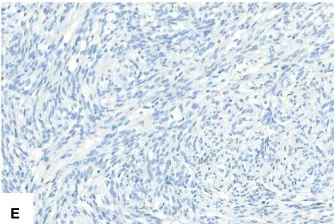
Immunohistochemical and molecular findings of GNET. Staining for pancytokeratin [(E), X200] was negative.
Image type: pathology (immunostaining)